Platform: macOS
Application: Chrome
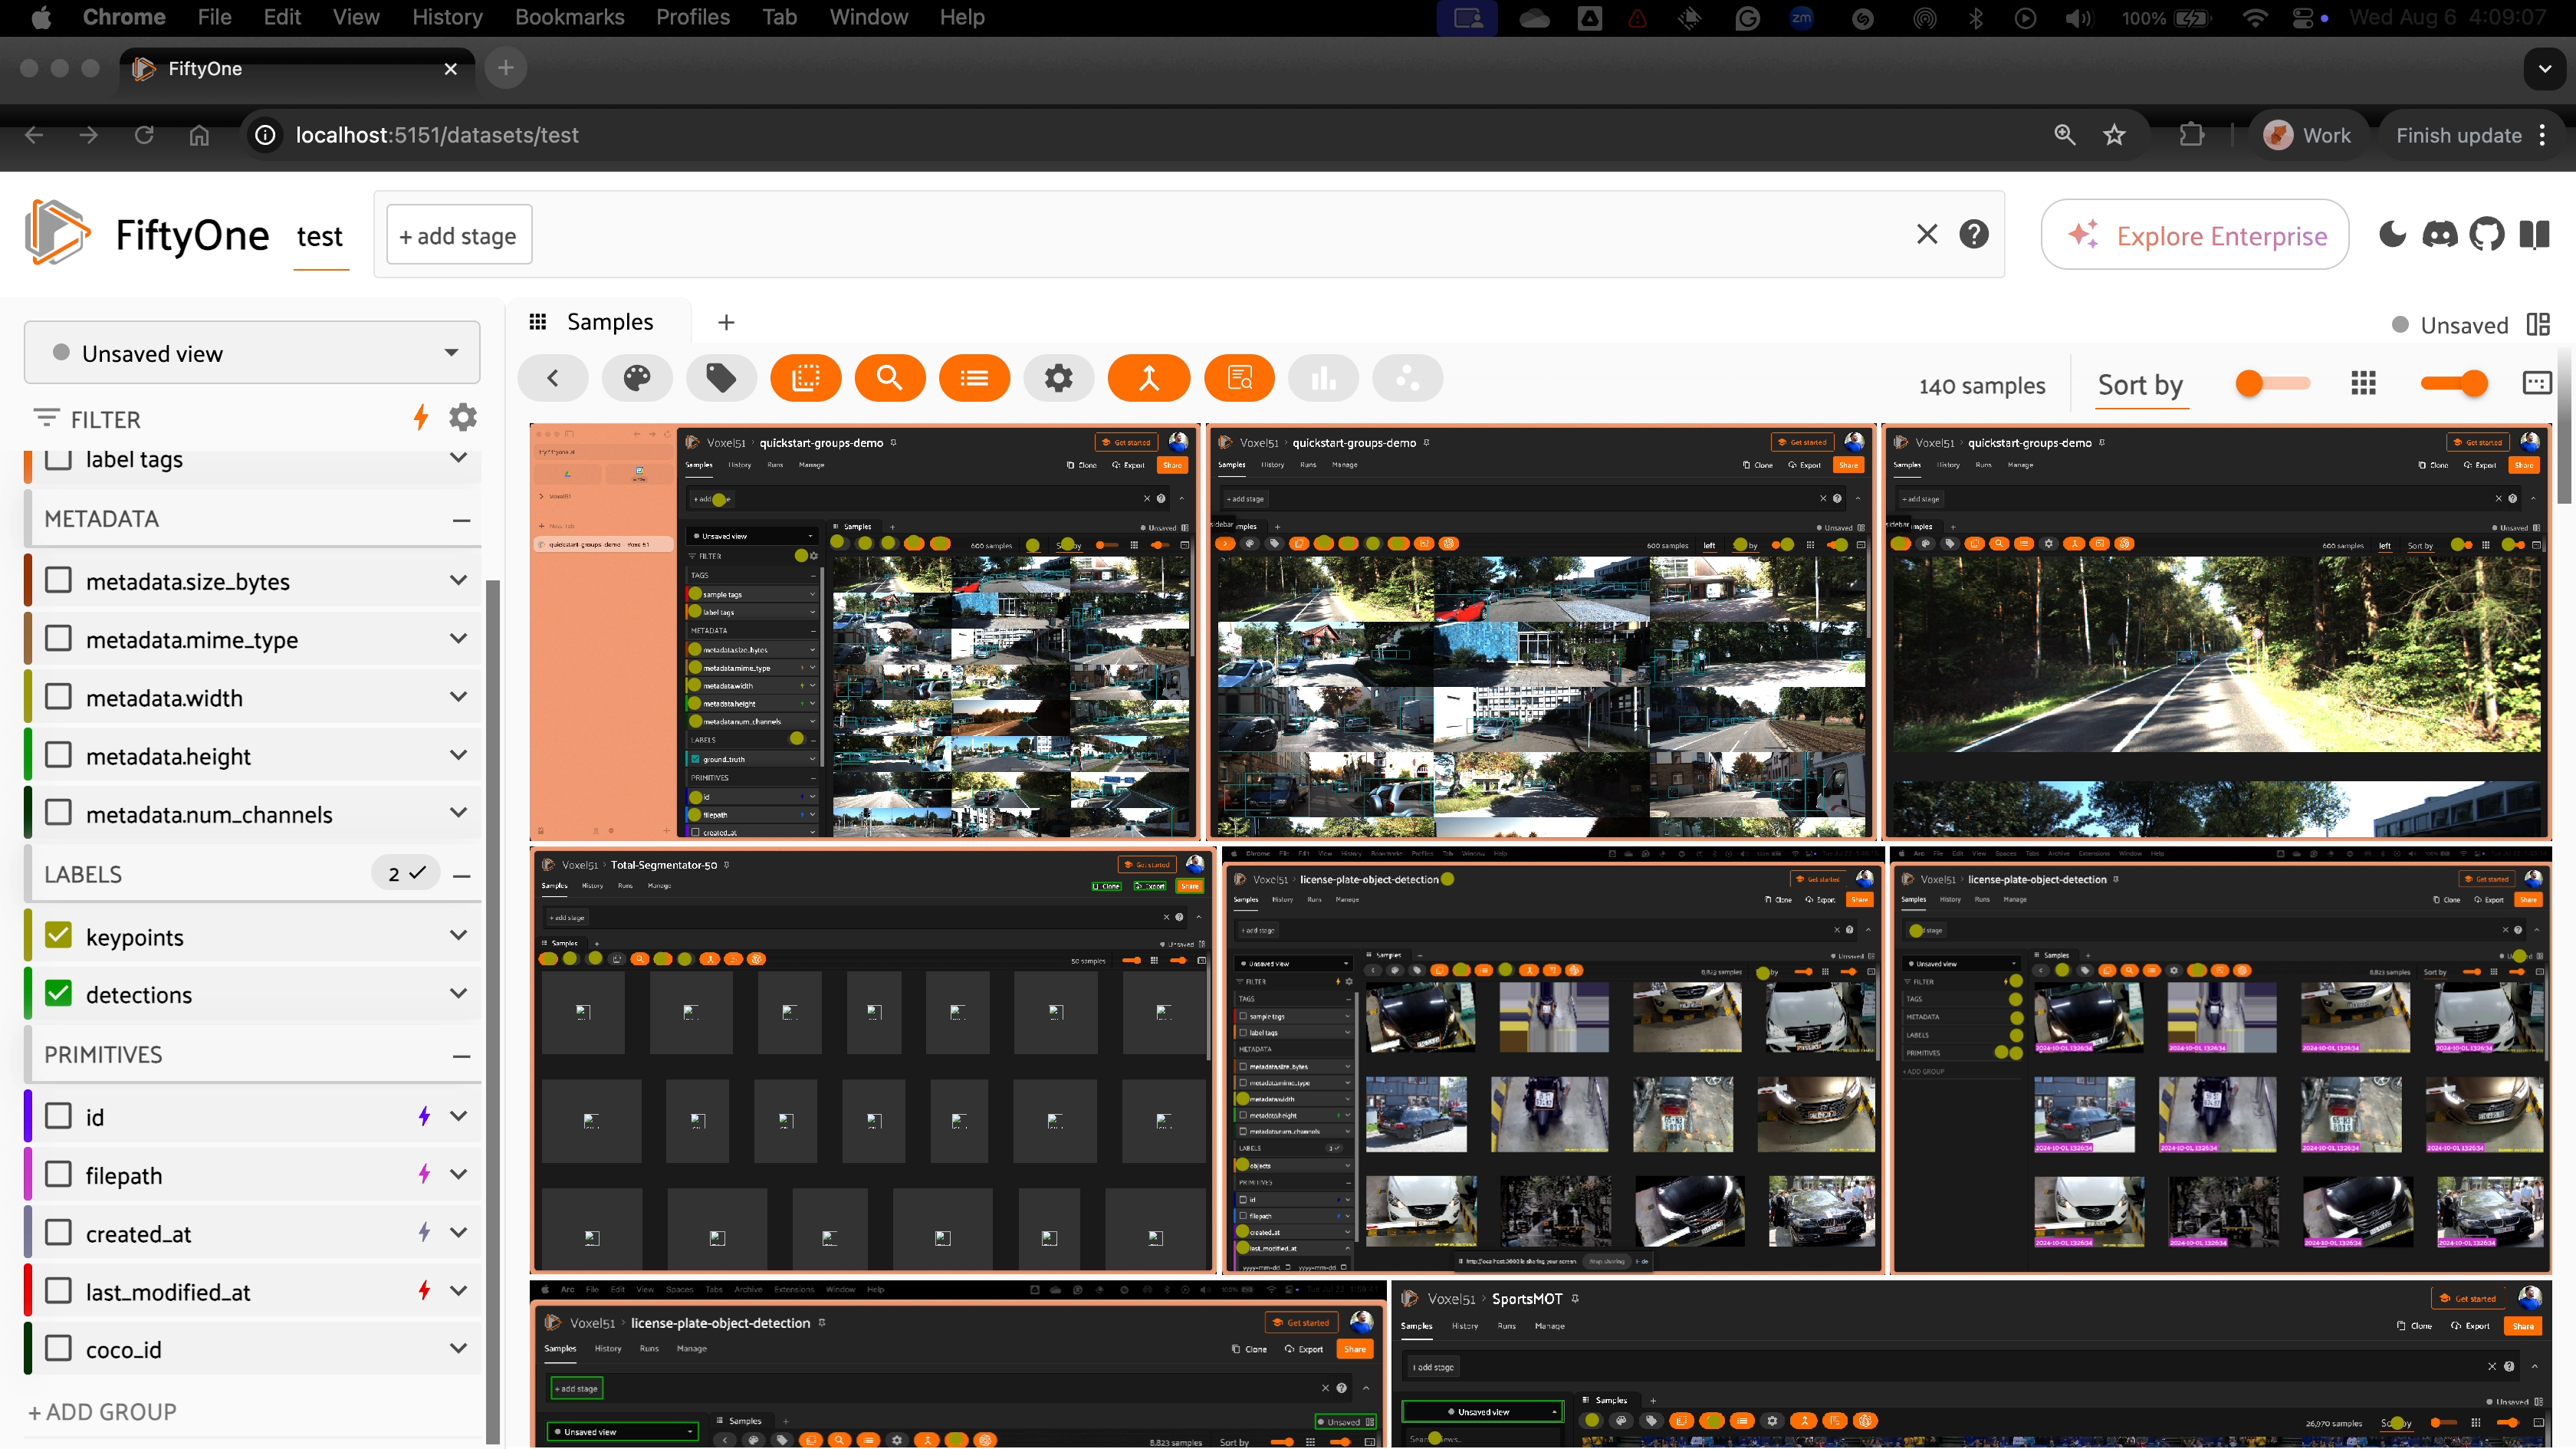
task_description: Where can I find the number of samples in this dataset?
action_type: hover
element_info: Text
steps_since_start: 1